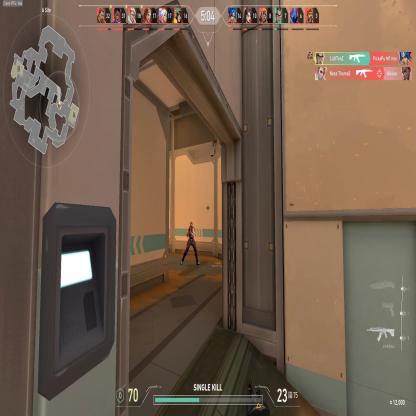
Label: enemy